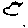
Label: bird